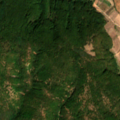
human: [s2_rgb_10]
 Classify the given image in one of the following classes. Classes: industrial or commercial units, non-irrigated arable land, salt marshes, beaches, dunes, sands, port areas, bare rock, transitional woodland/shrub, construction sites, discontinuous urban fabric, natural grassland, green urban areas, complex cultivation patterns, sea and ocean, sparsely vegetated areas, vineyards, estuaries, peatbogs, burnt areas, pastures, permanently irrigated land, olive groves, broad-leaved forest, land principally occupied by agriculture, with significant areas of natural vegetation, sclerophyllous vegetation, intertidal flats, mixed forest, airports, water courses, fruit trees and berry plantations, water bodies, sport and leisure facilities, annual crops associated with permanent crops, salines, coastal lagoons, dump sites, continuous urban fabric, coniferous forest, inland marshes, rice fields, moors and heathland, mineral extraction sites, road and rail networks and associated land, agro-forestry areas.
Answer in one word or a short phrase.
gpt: non-irrigated arable land, broad-leaved forest